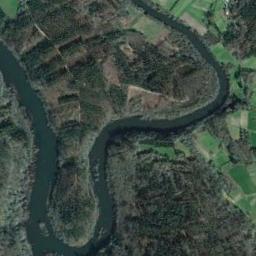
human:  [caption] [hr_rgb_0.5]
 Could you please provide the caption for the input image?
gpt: The river goes through farmland and trees .

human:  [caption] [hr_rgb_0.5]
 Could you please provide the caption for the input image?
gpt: A turquoise river curved like a W, With green and tan mixed fields and green forests on both sides of the bank .

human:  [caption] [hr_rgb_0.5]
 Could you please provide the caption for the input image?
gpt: The deep blue river with a winding bank goes through the farmland .

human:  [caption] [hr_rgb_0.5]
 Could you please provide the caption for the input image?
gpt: There are many trees around the river .

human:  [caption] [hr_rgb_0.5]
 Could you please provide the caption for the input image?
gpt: There are some green forests and meadows near the river .